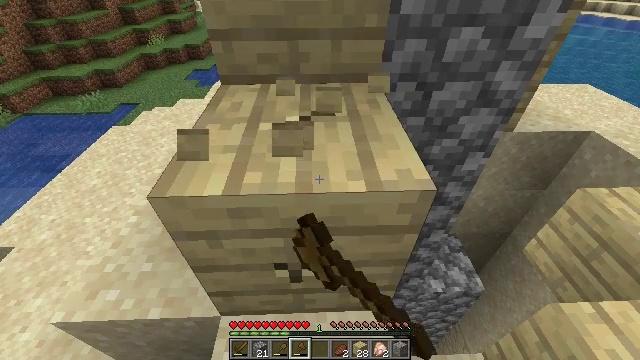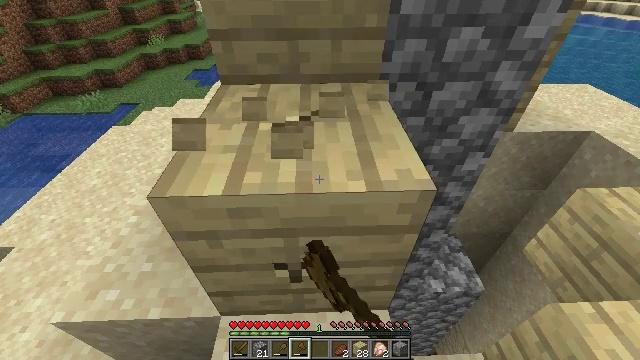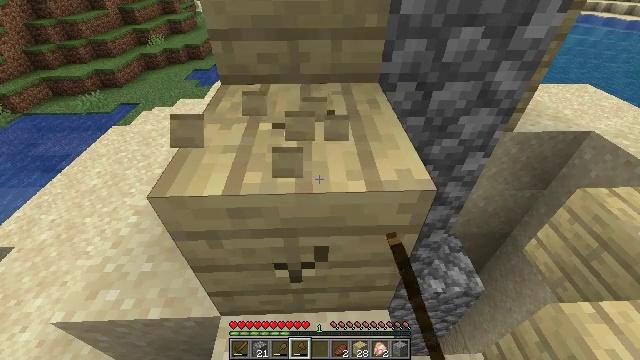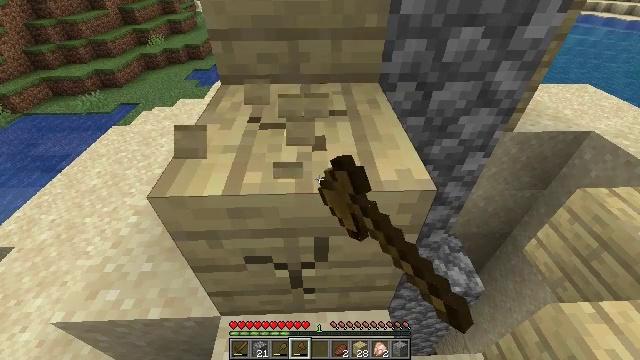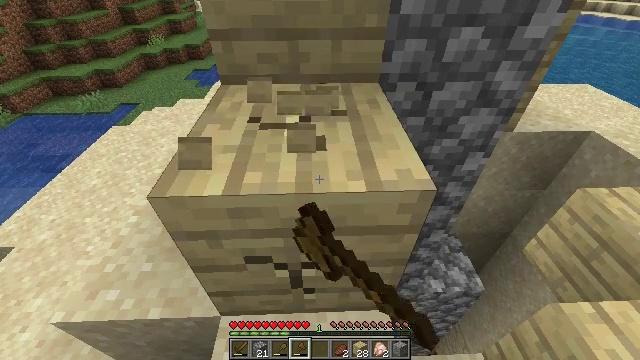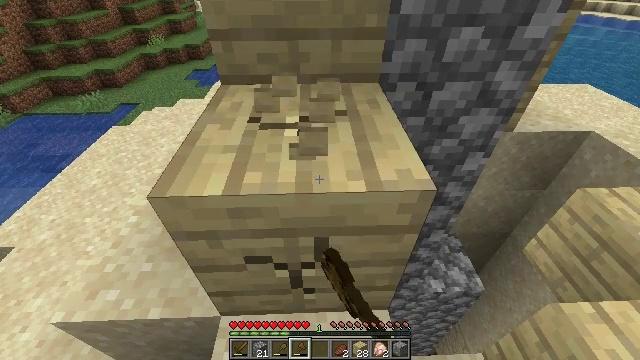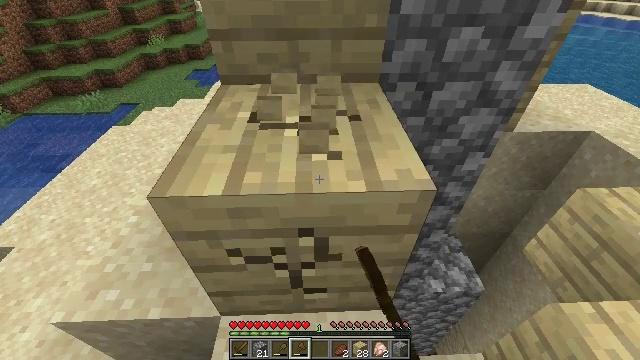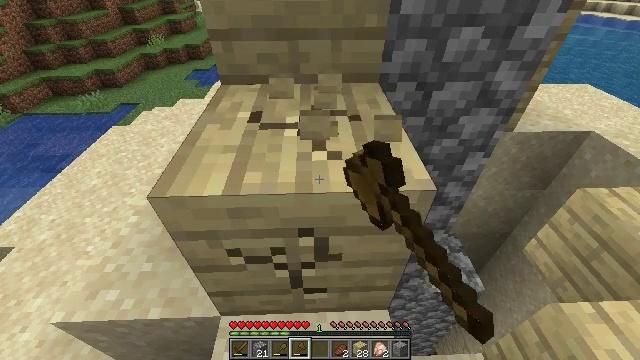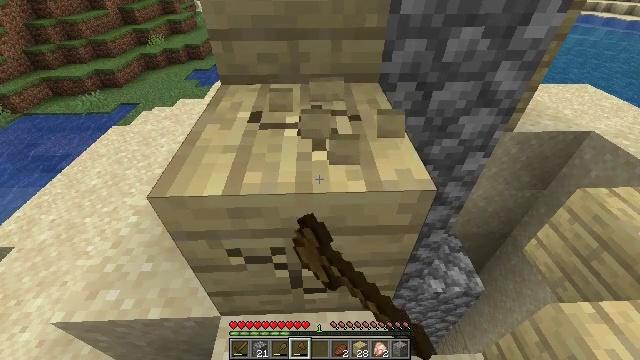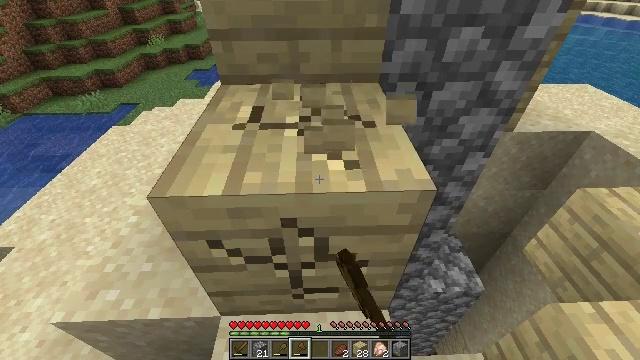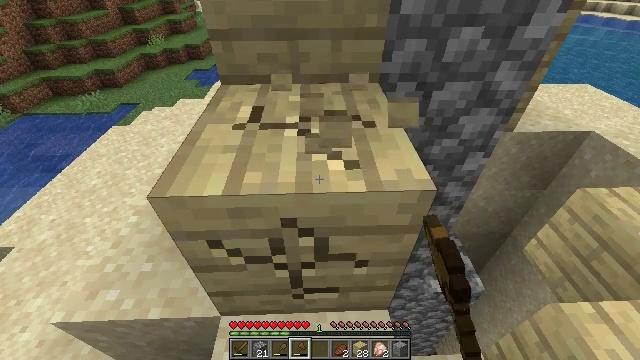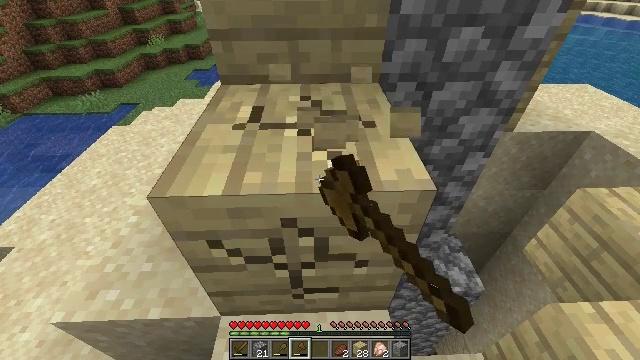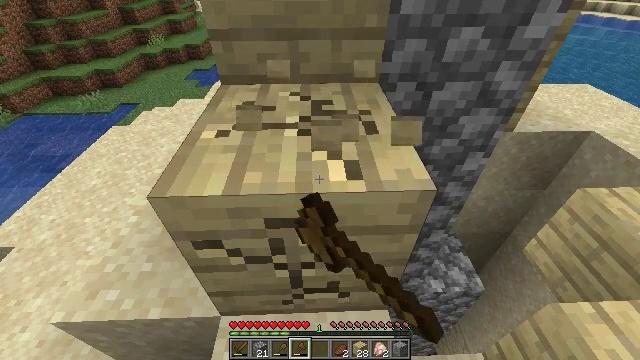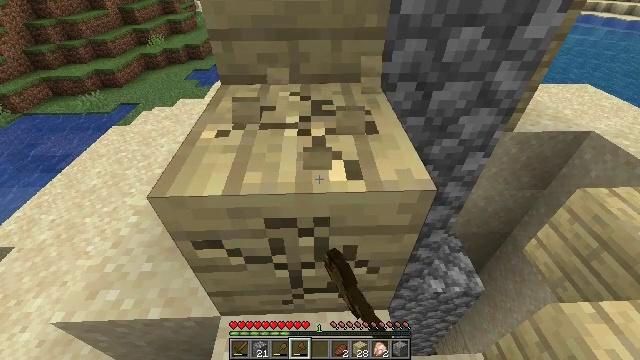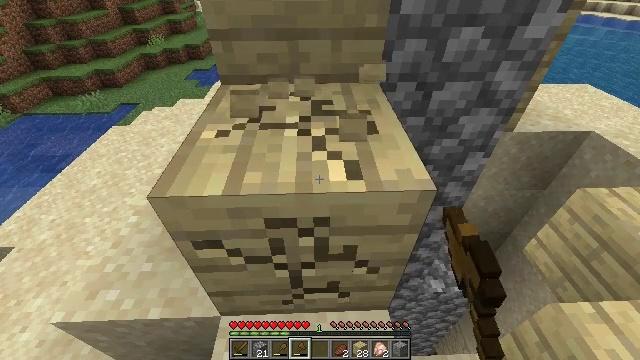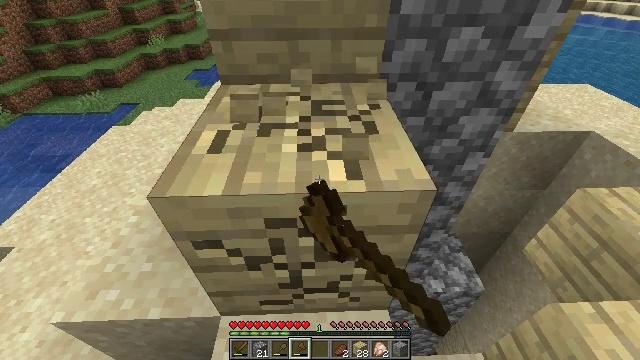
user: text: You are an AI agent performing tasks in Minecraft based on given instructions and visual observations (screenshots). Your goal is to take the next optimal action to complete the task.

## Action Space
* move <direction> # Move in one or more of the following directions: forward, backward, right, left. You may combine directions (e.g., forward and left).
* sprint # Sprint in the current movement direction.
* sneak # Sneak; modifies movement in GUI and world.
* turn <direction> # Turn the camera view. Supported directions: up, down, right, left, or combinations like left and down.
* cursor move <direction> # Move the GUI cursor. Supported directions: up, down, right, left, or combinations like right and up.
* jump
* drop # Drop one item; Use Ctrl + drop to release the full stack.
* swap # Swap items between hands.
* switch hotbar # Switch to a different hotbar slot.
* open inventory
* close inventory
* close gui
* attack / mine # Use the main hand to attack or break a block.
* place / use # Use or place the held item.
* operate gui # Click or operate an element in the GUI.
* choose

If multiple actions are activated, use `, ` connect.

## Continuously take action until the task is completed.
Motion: motion action
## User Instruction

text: Remove birch planks to collect them.
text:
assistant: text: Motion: attack / mine
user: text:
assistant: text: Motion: attack / mine
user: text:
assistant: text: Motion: attack / mine
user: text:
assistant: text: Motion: attack / mine
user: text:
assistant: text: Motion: attack / mine
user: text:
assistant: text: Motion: attack / mine
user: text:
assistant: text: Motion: attack / mine
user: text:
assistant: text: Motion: attack / mine
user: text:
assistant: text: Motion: attack / mine
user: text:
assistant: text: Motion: attack / mine
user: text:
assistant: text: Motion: attack / mine
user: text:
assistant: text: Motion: attack / mine
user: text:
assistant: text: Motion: attack / mine
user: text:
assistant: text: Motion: attack / mine
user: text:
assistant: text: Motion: attack / mine
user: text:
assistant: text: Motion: attack / mine
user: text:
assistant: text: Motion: attack / mine
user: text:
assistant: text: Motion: attack / mine
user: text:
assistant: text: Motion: attack / mine
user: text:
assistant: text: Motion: attack / mine
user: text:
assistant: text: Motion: attack / mine
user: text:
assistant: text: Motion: attack / mine
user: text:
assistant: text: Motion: attack / mine
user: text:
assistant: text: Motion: attack / mine
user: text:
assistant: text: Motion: attack / mine
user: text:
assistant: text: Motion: attack / mine
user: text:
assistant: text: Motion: attack / mine
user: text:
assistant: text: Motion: attack / mine
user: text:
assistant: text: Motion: attack / mine
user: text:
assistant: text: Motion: attack / mine